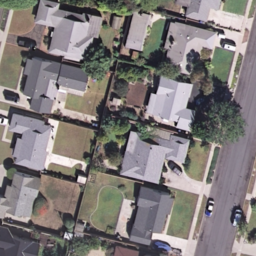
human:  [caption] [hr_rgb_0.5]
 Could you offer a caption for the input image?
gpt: A medium residential area with a road beside .

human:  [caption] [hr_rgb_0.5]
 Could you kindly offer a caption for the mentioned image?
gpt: A medium residential area with houses and trees .

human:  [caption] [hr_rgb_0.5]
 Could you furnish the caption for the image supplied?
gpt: It is a medium residential area .

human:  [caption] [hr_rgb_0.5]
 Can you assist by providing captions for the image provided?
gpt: Many houses with plants surrounded in the medium residential area .

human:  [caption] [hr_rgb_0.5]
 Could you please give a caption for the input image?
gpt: This is a medium residential area with a road beside .